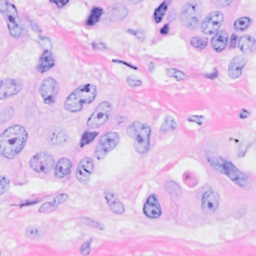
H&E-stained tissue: Breast